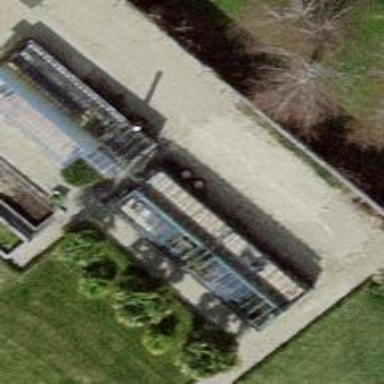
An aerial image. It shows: Greenhouse used for horticulture.